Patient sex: F
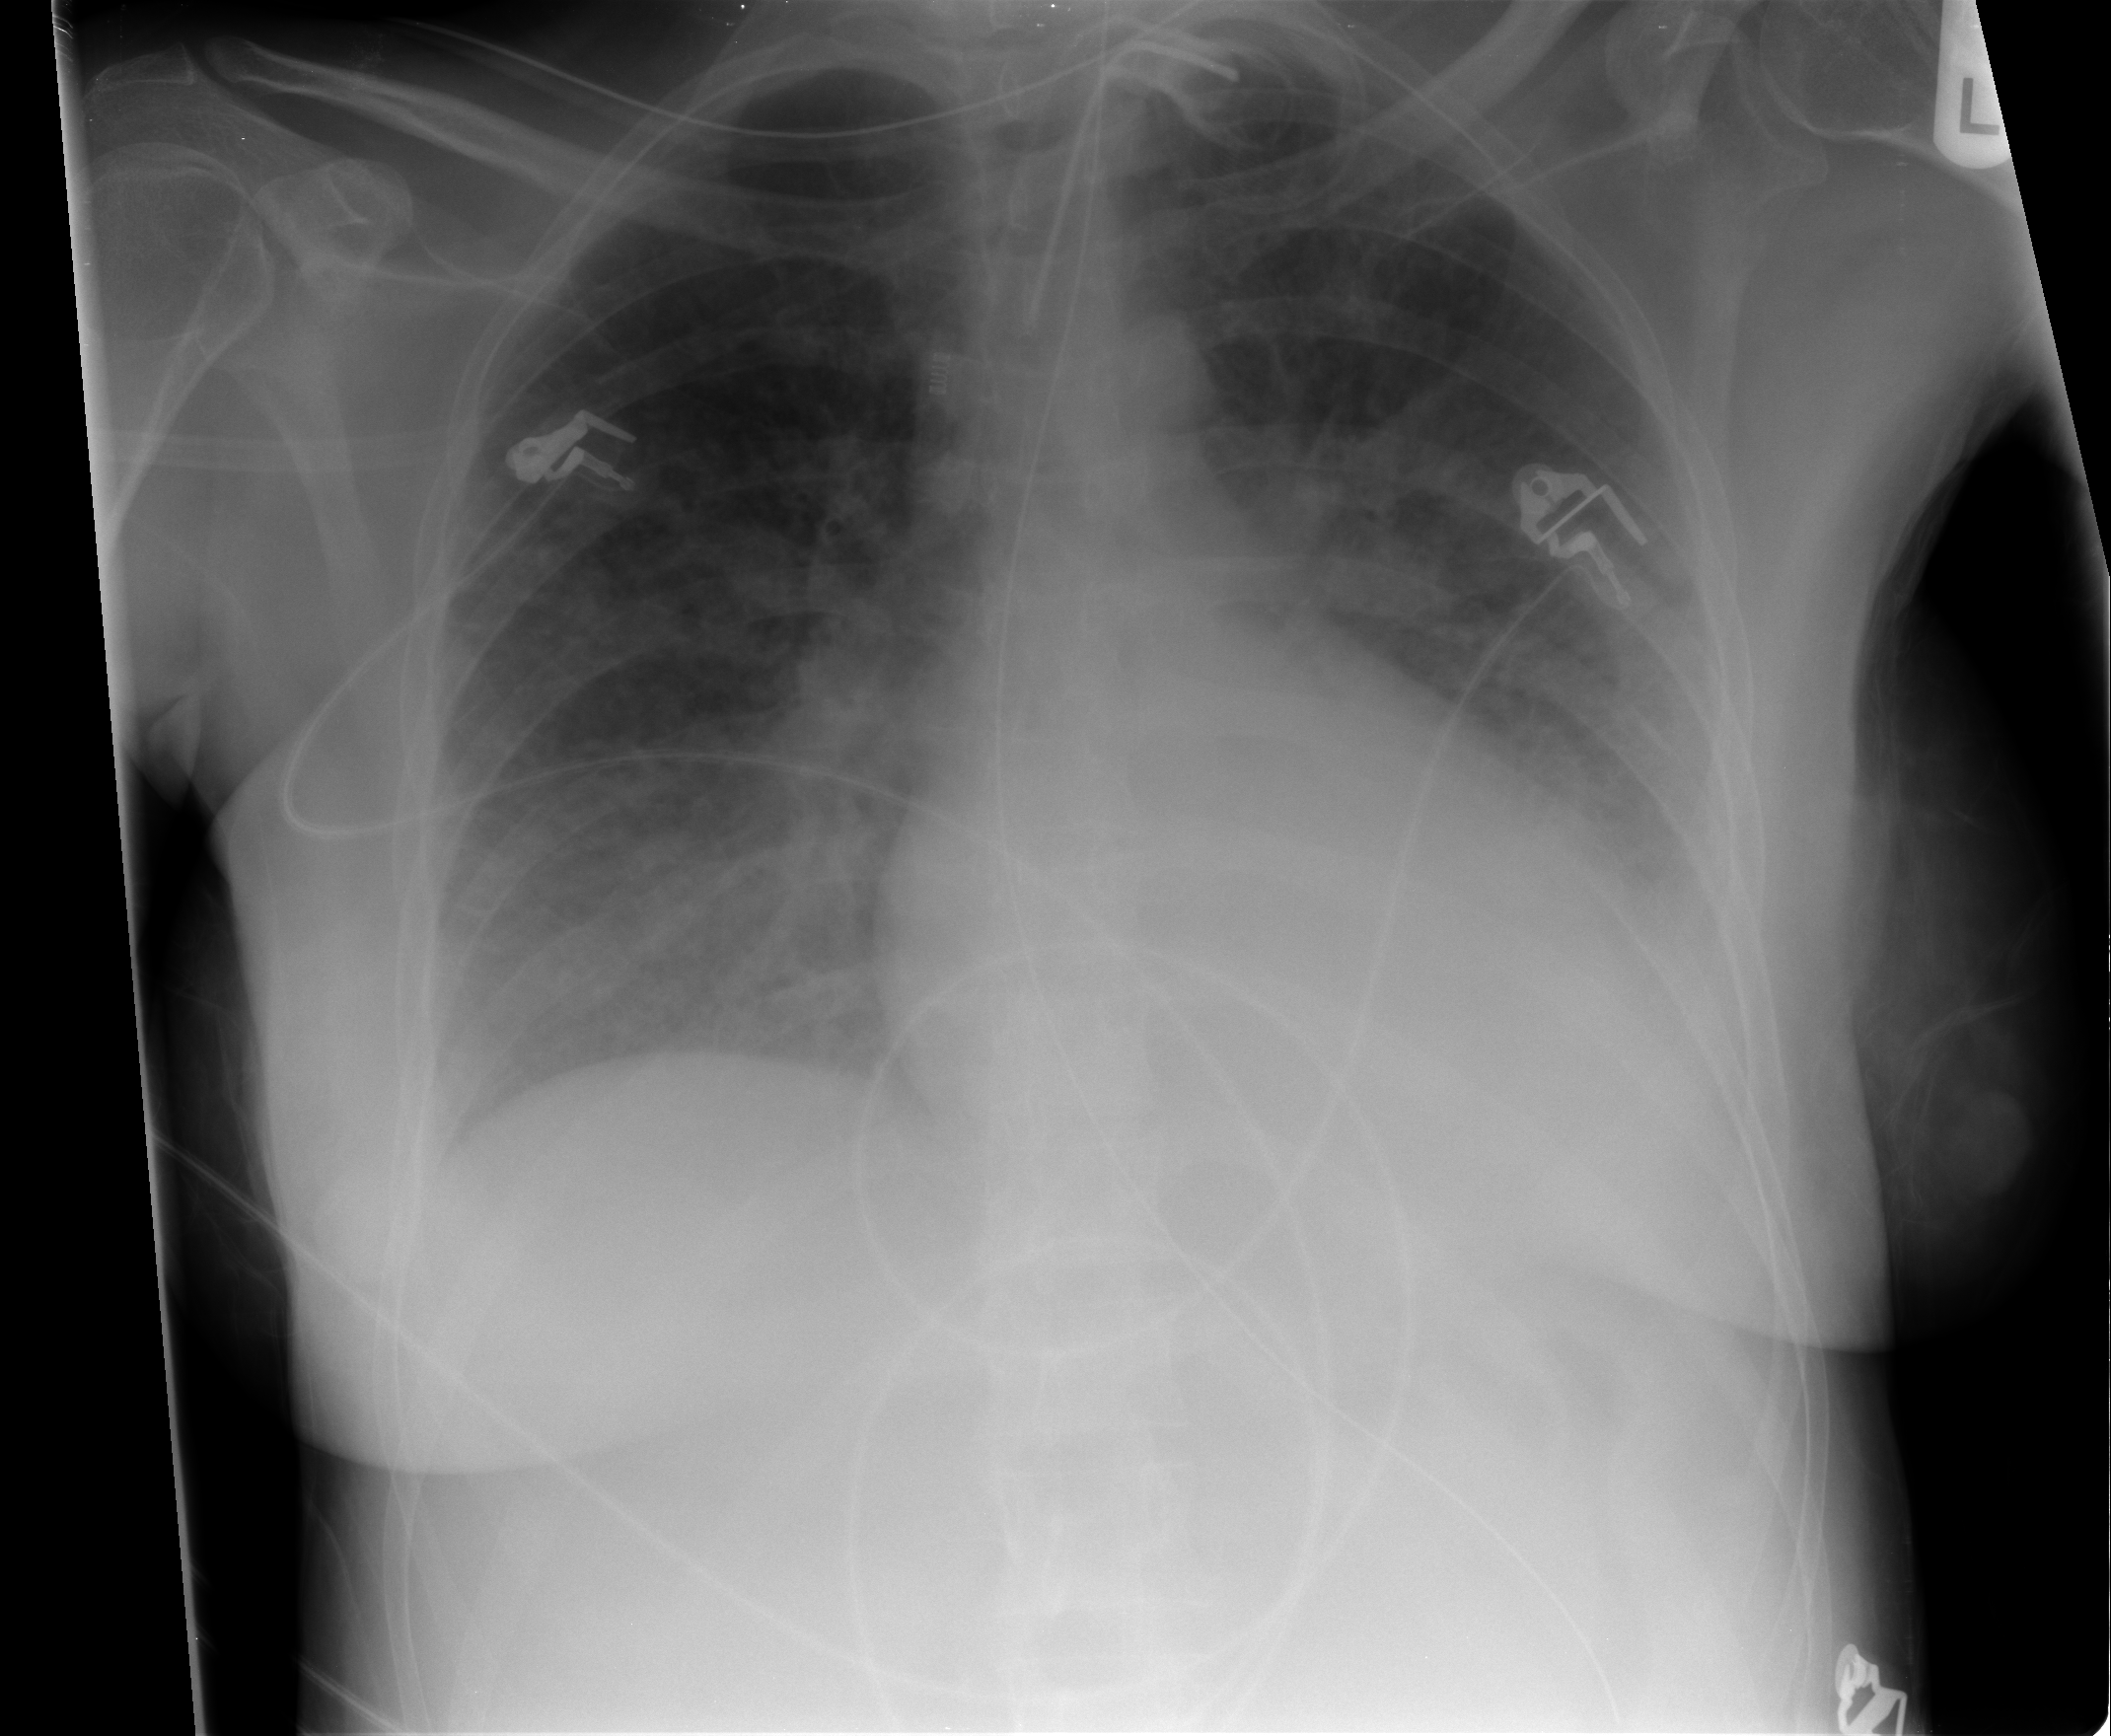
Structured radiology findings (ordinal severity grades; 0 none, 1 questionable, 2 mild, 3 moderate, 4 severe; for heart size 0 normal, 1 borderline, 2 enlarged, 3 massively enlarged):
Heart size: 0
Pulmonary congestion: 1
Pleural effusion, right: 1
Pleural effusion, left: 2
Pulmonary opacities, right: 3
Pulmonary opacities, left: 3
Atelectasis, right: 2
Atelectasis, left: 2